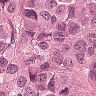
Metastatic tissue present: yes